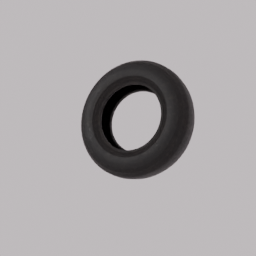
Label: mechanical